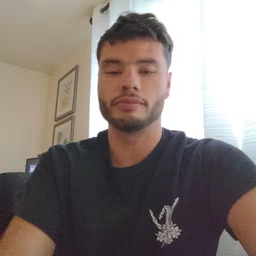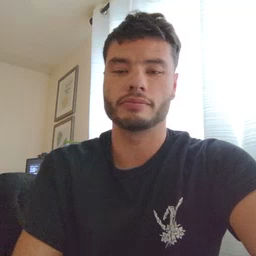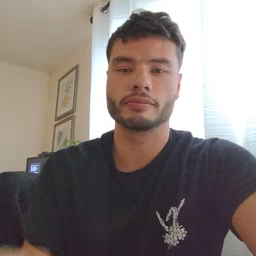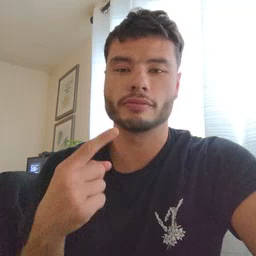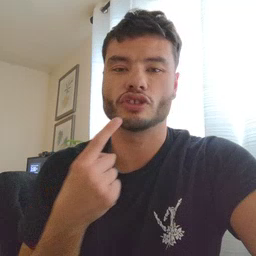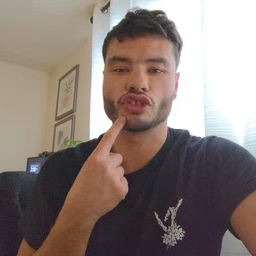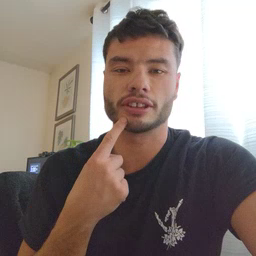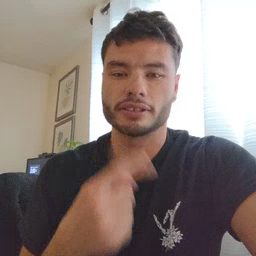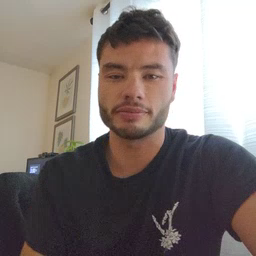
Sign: chin